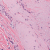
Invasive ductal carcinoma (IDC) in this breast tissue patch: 1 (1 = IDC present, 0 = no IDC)